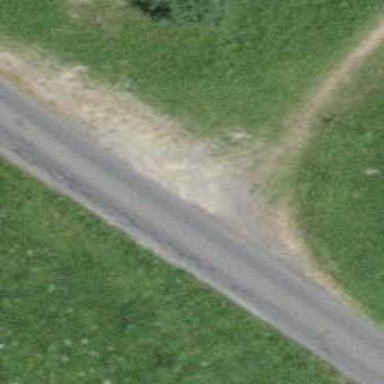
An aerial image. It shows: Unclassified road with paved surface.